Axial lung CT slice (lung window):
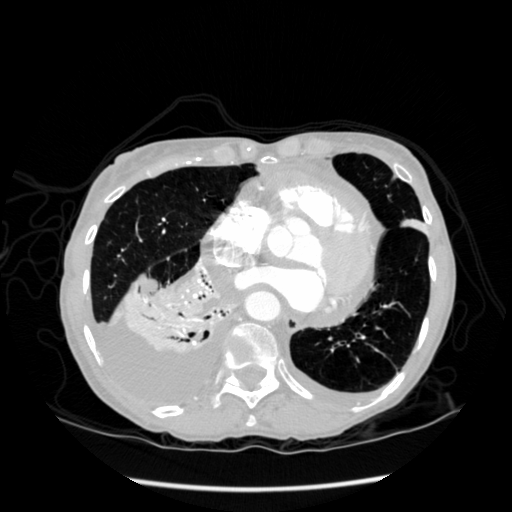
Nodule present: no